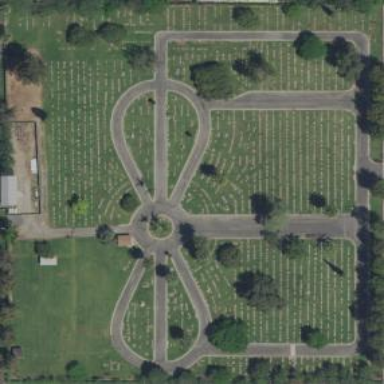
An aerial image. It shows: Cemetery.